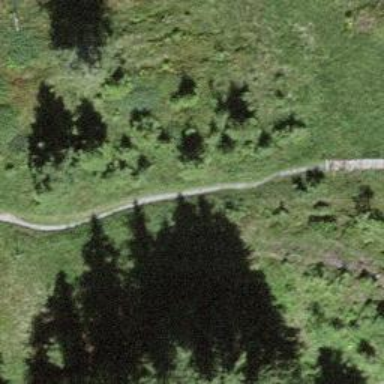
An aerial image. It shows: Path covered in grass.